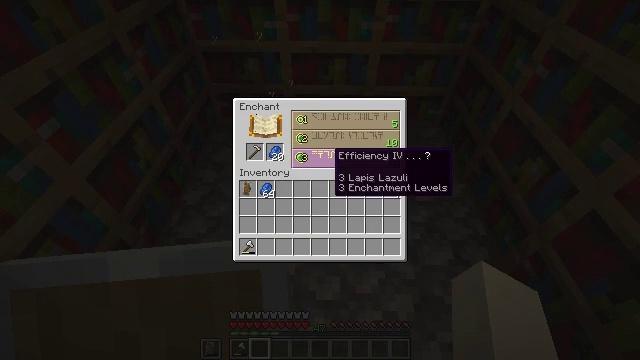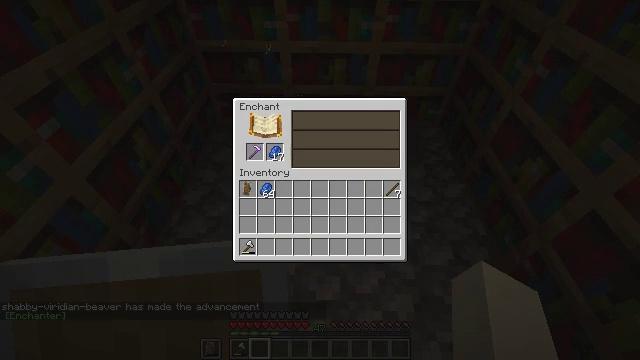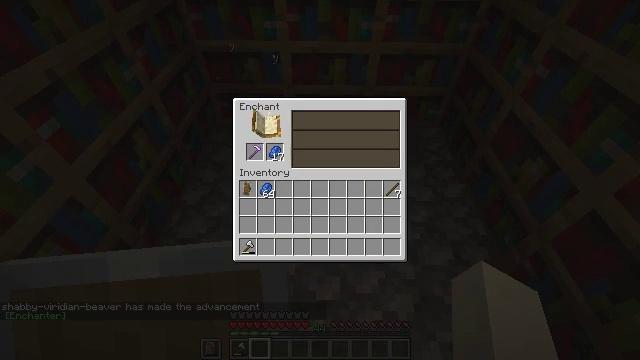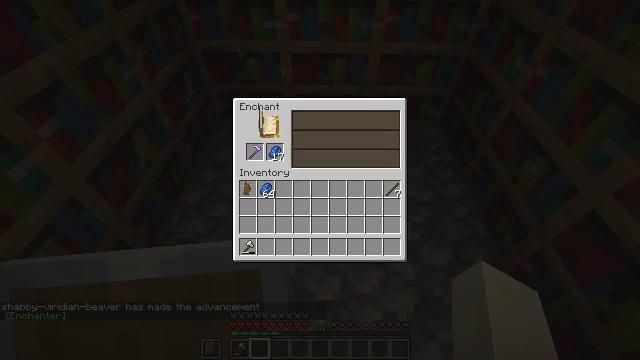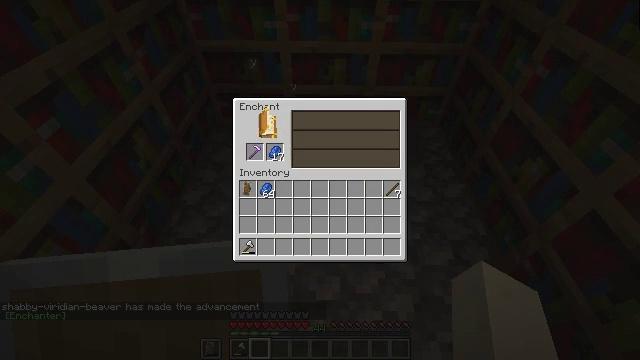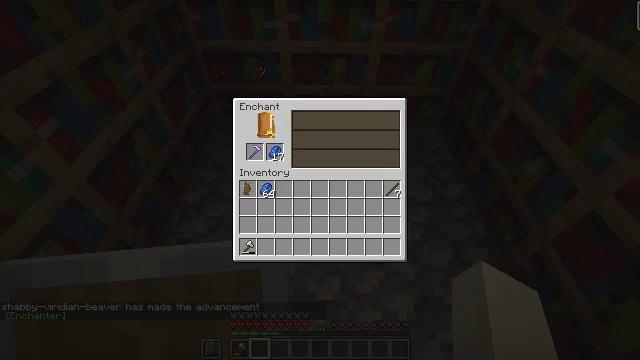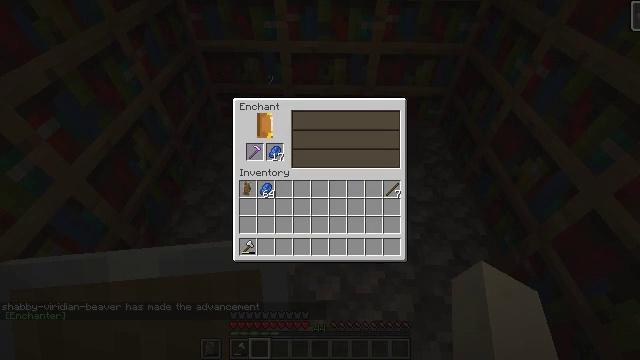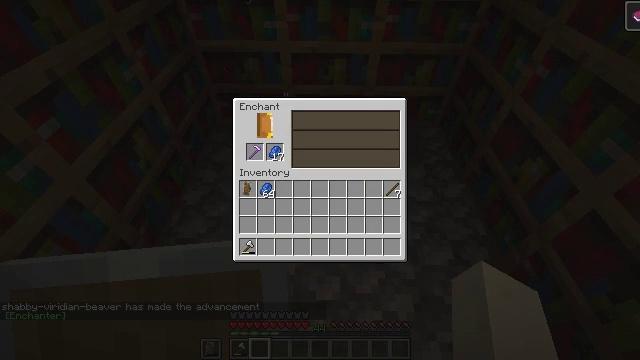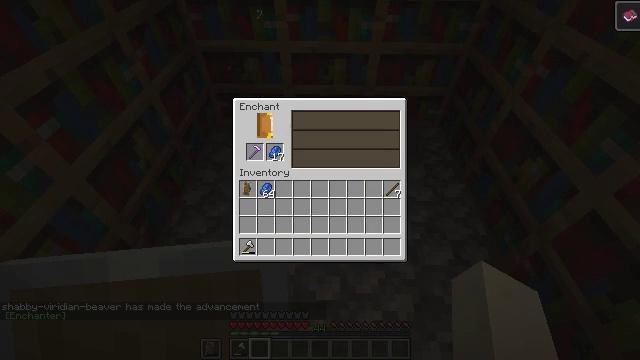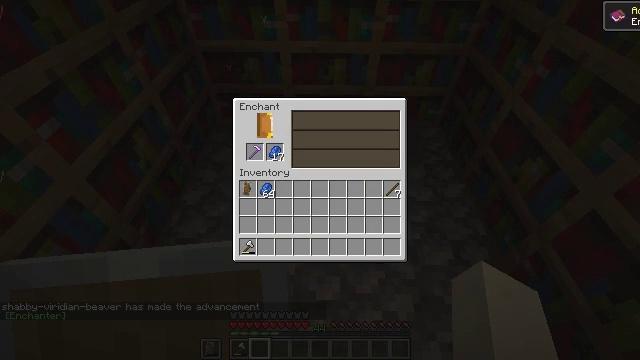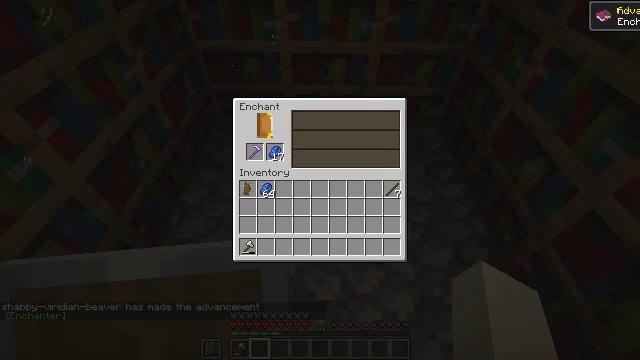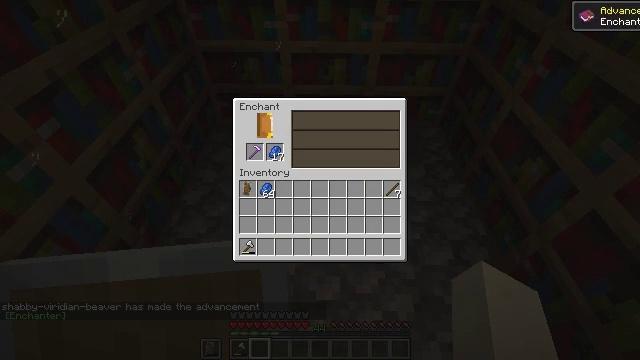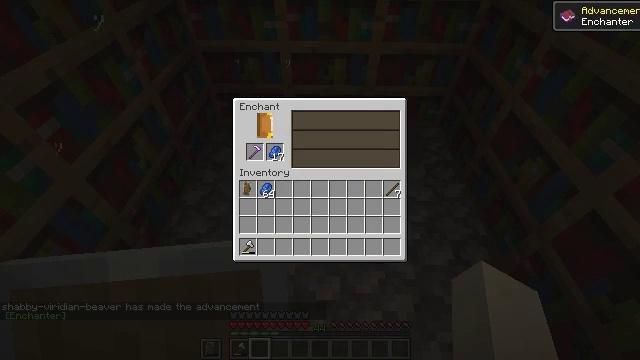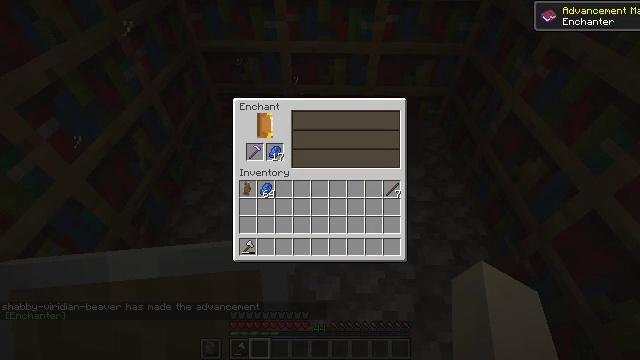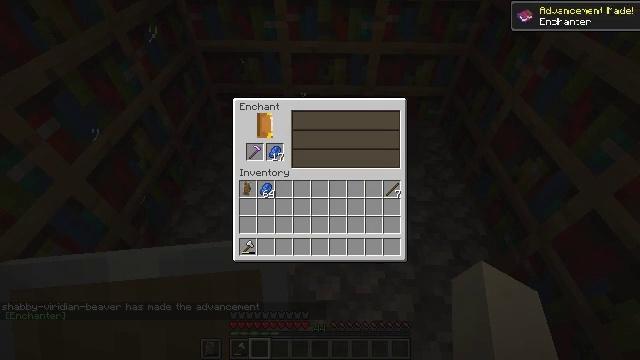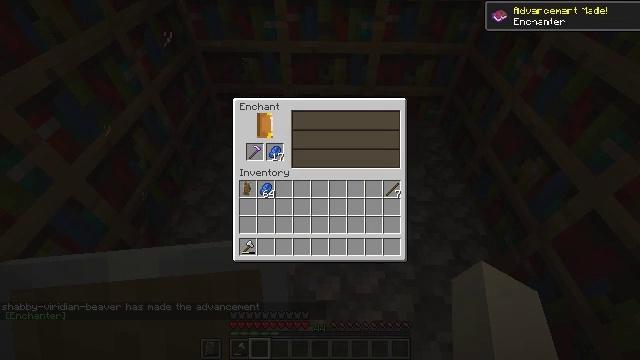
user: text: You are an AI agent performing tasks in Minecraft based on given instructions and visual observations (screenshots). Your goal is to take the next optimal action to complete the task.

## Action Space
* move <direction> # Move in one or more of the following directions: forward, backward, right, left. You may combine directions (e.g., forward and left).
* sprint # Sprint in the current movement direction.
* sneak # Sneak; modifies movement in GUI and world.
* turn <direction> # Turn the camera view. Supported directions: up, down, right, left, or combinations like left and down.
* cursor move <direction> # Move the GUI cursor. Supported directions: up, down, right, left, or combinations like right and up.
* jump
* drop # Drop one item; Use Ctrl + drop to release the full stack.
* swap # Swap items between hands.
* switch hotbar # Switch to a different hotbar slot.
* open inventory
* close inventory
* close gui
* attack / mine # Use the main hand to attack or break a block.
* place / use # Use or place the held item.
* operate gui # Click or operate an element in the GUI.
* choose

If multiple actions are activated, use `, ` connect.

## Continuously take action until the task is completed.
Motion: motion action
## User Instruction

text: Mine the pumpkin from the ground.
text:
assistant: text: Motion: no_op
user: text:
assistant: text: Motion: no_op
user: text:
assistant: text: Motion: no_op
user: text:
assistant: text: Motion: no_op
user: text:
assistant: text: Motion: no_op
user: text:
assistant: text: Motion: no_op
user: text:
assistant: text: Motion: no_op
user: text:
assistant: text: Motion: no_op
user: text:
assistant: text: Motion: no_op
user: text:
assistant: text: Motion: no_op
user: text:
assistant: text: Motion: no_op
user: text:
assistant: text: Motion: no_op
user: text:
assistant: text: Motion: no_op
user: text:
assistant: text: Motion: no_op
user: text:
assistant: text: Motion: no_op
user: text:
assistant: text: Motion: no_op
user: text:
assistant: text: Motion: no_op
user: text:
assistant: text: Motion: no_op
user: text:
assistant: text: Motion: no_op
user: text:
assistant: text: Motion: no_op
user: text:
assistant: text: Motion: no_op
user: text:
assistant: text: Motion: no_op
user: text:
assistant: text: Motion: cursor move up
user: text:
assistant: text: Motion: cursor move right and up
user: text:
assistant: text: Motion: no_op
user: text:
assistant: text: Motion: no_op
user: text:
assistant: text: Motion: no_op
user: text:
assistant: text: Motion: no_op
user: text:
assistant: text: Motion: no_op
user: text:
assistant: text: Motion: cursor move left and down